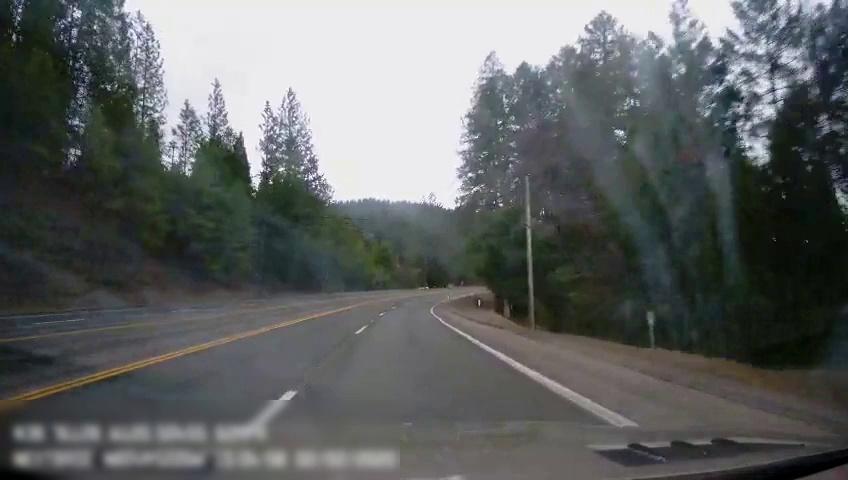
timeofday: Day
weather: Cloudy
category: Drivable Space
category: Lanes | Opposite Lane
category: Lanes | Opposite Lane
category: Lanes | Opposite Lane
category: Lanes | Alternate Lane
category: Lanes | Current Lane
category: Lanes | Current Lane